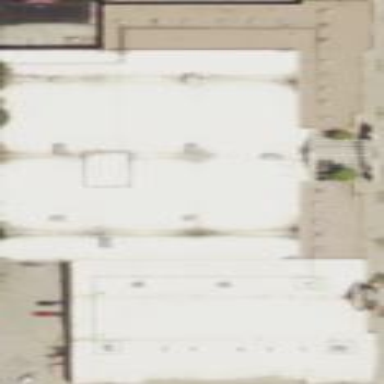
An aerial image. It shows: Retail building.